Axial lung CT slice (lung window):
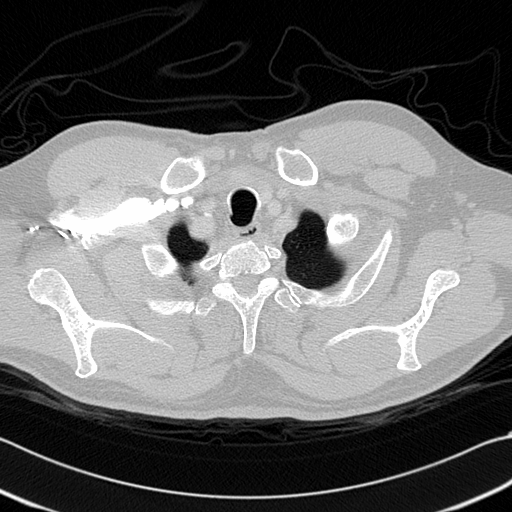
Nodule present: no